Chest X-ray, PA view. Patient: 53 years old, sex M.
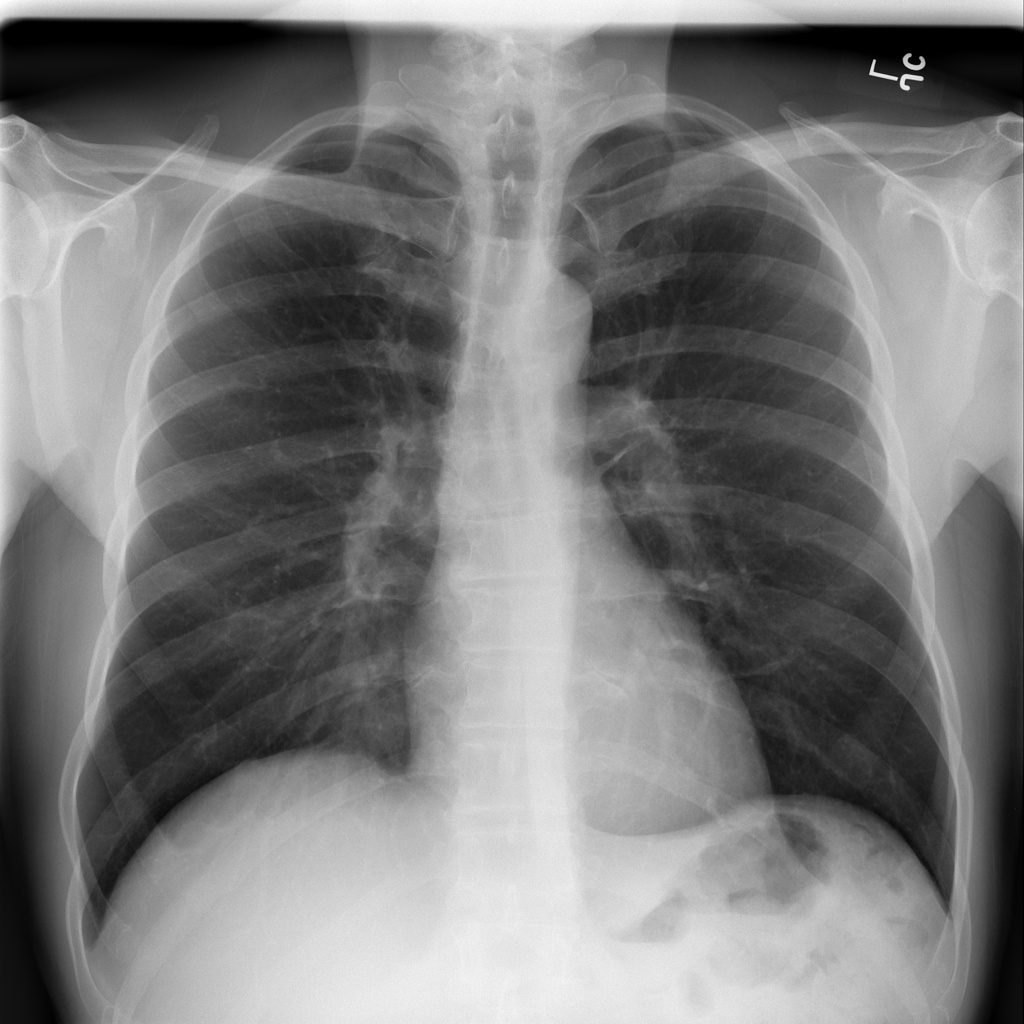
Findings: No Finding